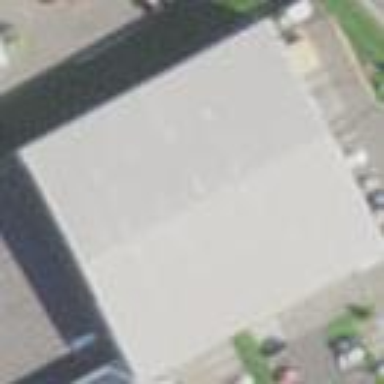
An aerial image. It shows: Hangar.